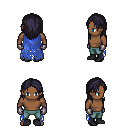
a pixel art fantasy rpg character, male body template, human, dark skin, blue tattered cape, teal pants, raven long hairstyle, metal gloves, black shoes, four views (front, back, left, right), 2x2 character sprite sheet, small pixel art, hard edges, no anti-aliasing